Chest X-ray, AP view. Patient: 49 years old, sex M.
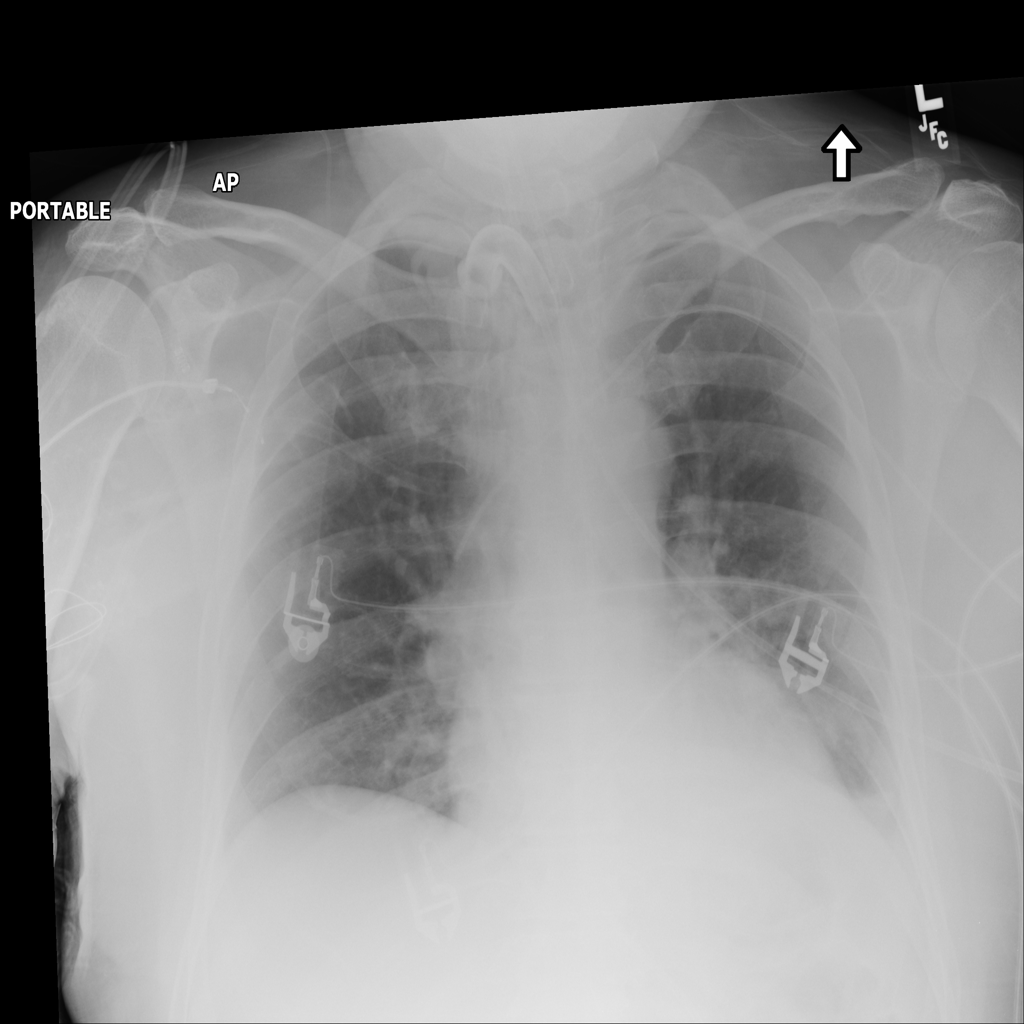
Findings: Atelectasis, Effusion